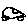
Label: car